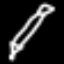
Label: pencil